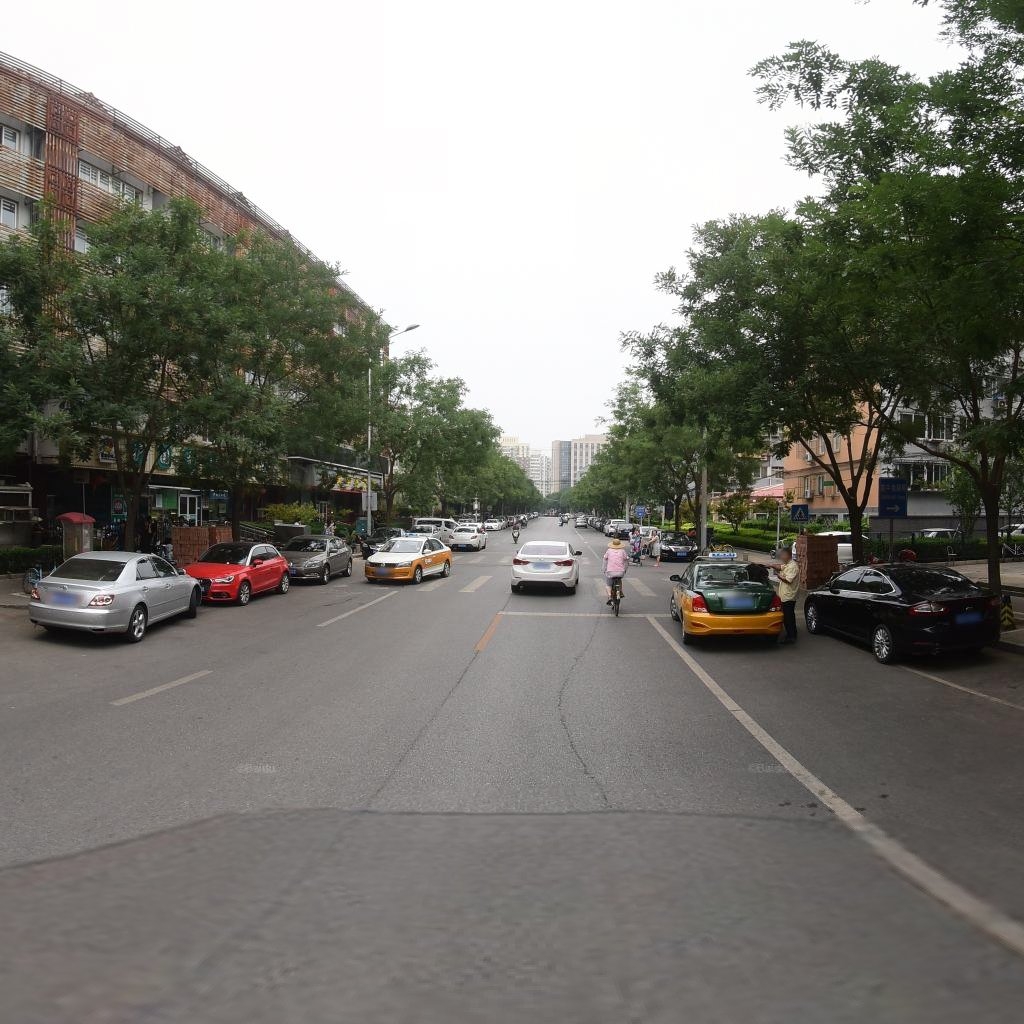
Region: Xicheng
Road damage annotations: longitudinal crack, longitudinal crack